Question: Count the number of objects in the diagram.
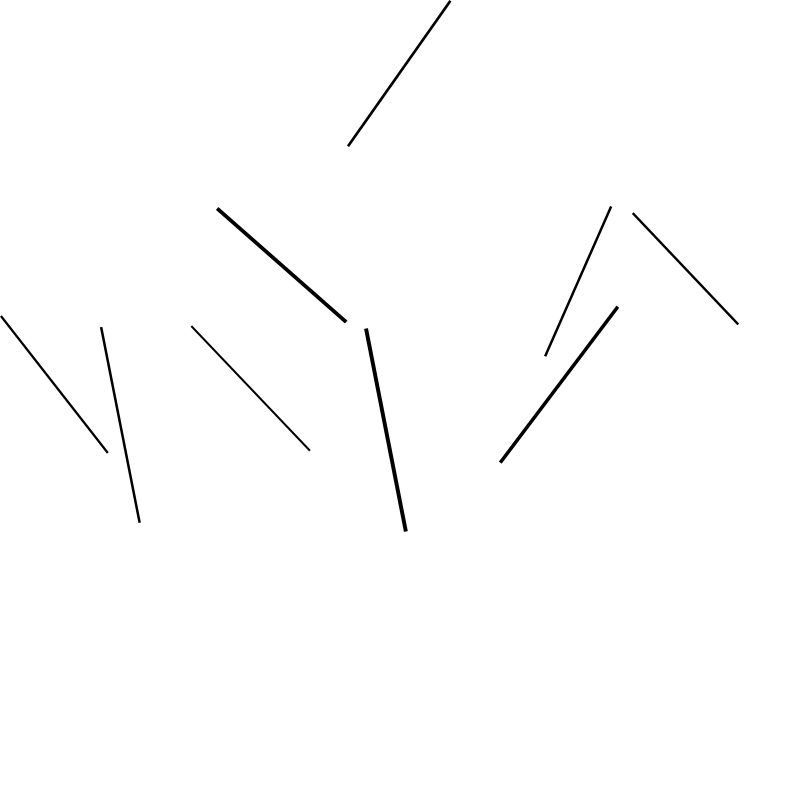
Answer: 9